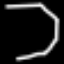
Label: octagon